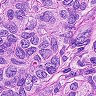
Metastatic tissue present: yes